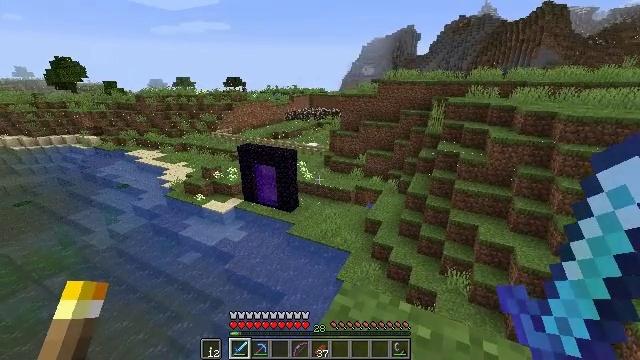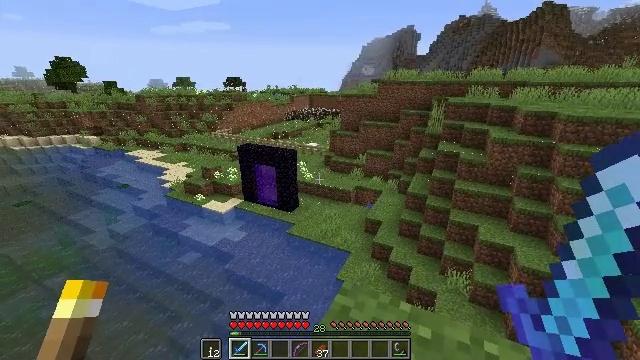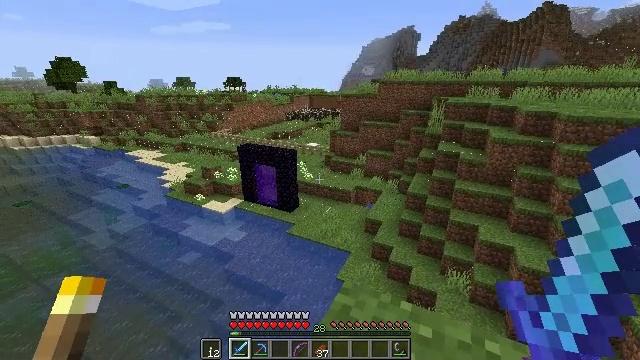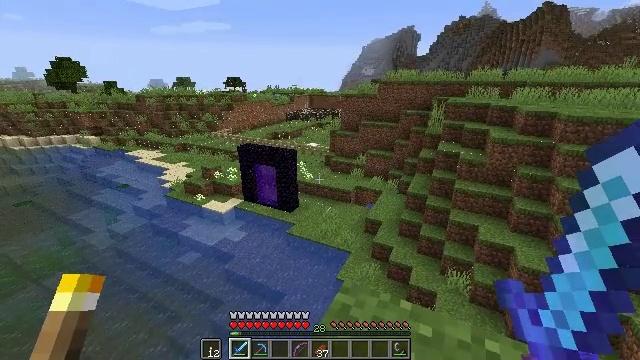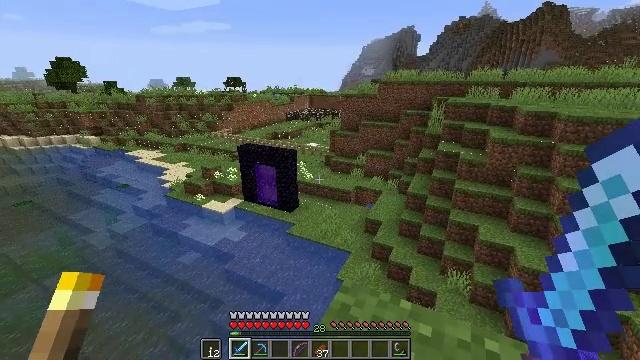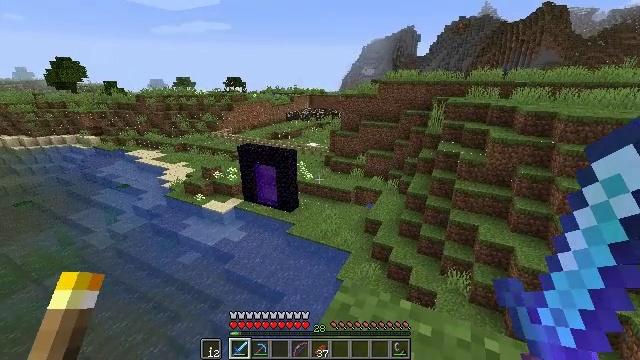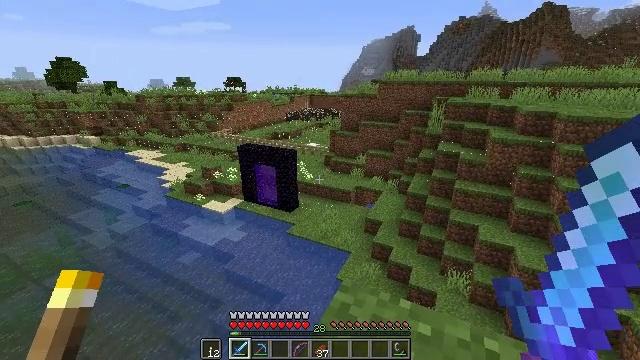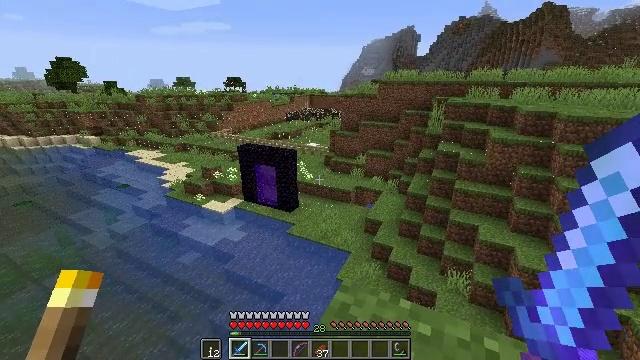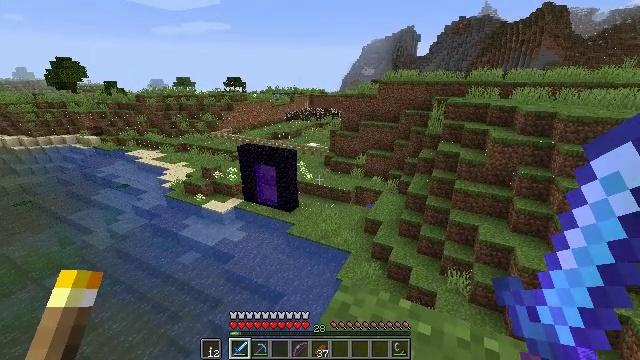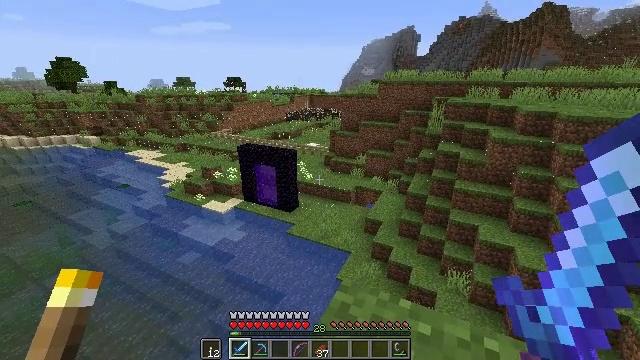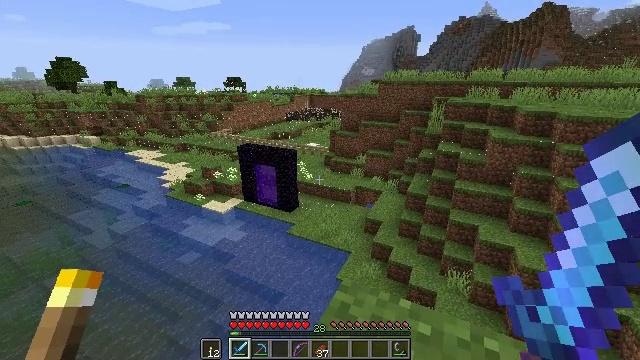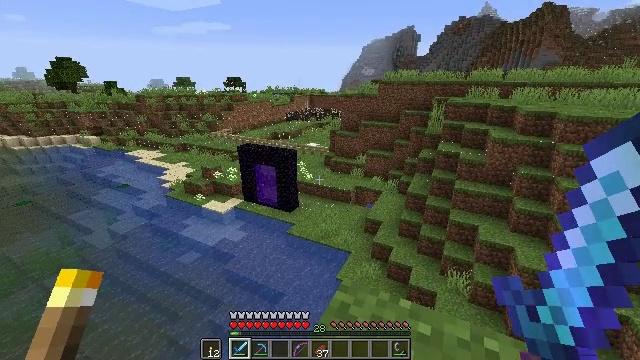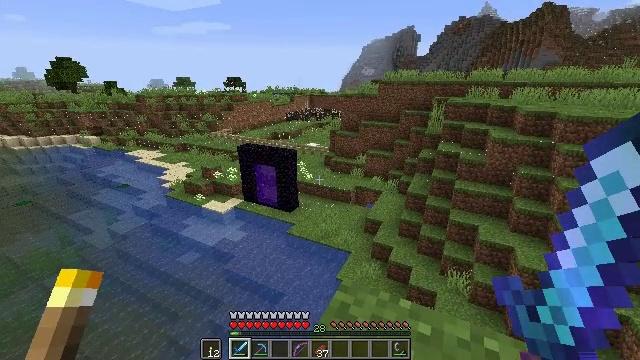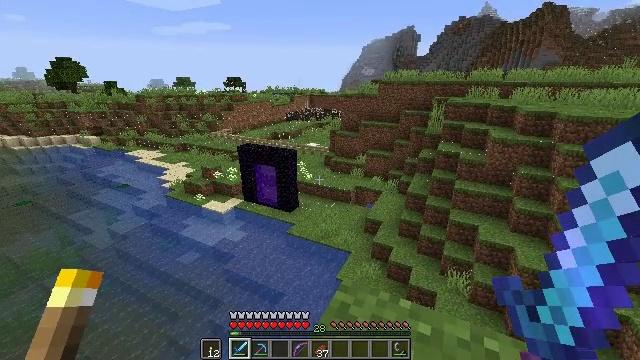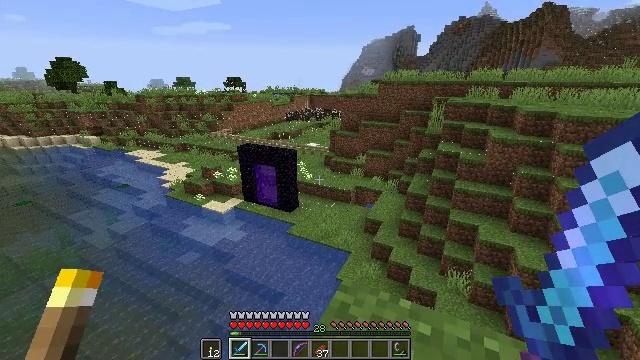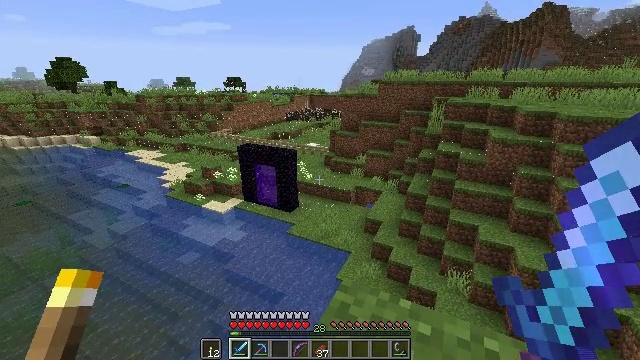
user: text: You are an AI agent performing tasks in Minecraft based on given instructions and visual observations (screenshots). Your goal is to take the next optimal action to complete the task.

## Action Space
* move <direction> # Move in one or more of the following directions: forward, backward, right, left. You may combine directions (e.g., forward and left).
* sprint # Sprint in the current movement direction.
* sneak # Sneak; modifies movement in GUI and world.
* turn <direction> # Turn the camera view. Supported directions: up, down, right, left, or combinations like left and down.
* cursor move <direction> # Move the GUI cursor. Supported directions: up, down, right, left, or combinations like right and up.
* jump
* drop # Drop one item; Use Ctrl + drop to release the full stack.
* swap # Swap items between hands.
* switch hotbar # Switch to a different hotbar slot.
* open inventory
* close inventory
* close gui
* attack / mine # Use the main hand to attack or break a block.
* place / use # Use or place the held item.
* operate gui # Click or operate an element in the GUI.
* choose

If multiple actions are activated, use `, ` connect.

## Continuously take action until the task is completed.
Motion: motion action
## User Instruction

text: Gather melon for food.
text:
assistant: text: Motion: sneak
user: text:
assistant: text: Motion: sneak
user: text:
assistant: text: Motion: sneak
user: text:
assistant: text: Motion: sneak
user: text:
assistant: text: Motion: sneak
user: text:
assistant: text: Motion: sneak
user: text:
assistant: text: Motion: sneak
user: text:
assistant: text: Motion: sneak
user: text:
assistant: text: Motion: sneak
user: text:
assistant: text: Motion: sneak
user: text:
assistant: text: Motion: sneak
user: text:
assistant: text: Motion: sneak
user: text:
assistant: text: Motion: sneak
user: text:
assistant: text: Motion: sneak
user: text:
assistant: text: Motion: sneak
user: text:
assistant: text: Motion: sneak, turn left and up
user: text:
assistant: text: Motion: sneak, turn left and up
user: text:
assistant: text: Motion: move right, sneak, turn left and up
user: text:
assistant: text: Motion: move right, sneak
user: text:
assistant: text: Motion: move right, sneak
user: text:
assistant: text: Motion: move right, sneak
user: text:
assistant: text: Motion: sneak
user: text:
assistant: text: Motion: sneak
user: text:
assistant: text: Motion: no_op
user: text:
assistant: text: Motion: no_op
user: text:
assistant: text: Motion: no_op
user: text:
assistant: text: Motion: no_op
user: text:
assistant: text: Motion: turn right
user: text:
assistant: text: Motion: turn right and down
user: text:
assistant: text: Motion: turn right and down